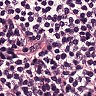
Metastatic tissue present: no